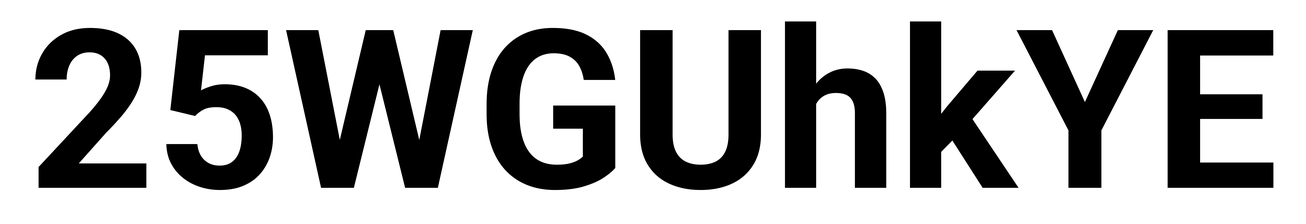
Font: Roboto_Bold